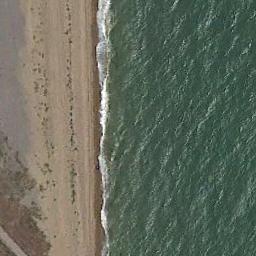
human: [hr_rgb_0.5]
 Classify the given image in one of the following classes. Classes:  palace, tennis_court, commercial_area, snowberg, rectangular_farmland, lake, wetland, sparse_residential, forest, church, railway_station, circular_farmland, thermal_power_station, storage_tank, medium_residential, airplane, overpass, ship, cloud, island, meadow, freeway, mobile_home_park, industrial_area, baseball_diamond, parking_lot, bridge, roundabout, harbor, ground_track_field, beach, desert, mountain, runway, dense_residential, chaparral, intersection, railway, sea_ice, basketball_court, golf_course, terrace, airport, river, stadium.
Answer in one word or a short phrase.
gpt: beach